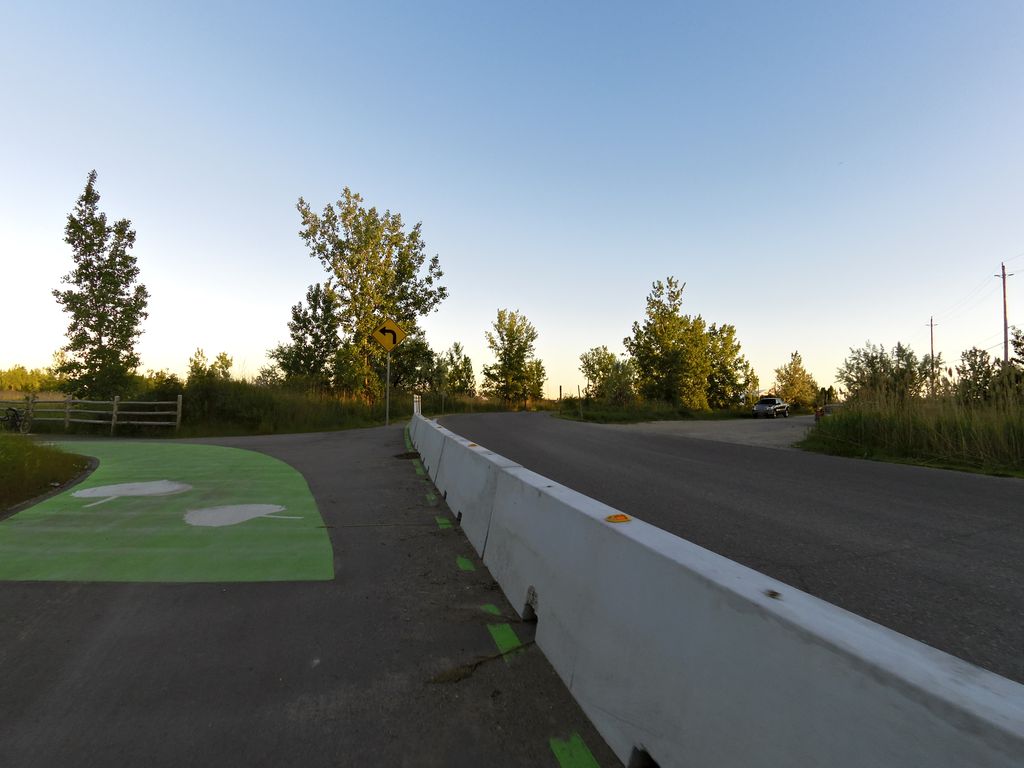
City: toronto